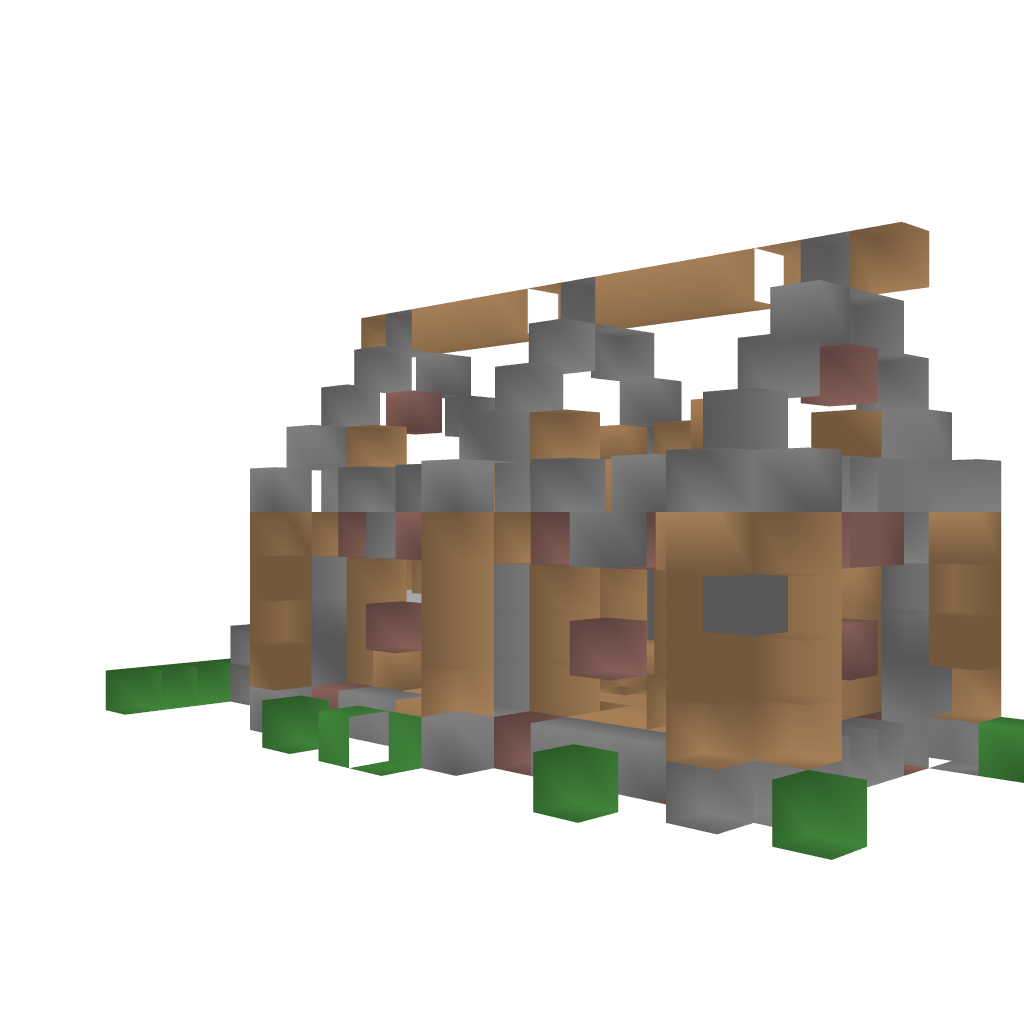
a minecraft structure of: House 2 bad low quality